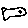
Label: fish